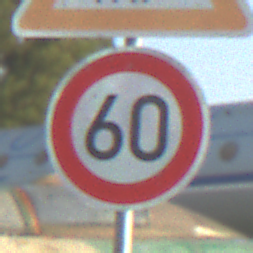
Verkehrszeichen: Geschwindigkeit60
Zusatzzeichen oben: ViehtriebLinks
Umgebung: Outdoor, Special
Tageszeit: SunriseSunset
Wetter: Clear
Licht: Natural
Jahreszeit: NotSpecified
Kontrast: MediumContrast